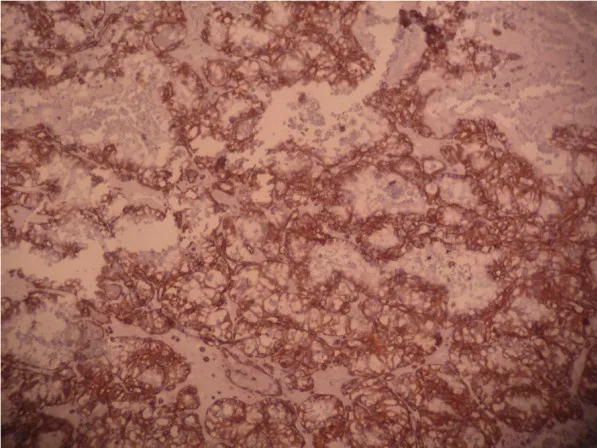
Immunohistochemical stain: The tumor cells are positive for CD10.
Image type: pathology (immunostaining)